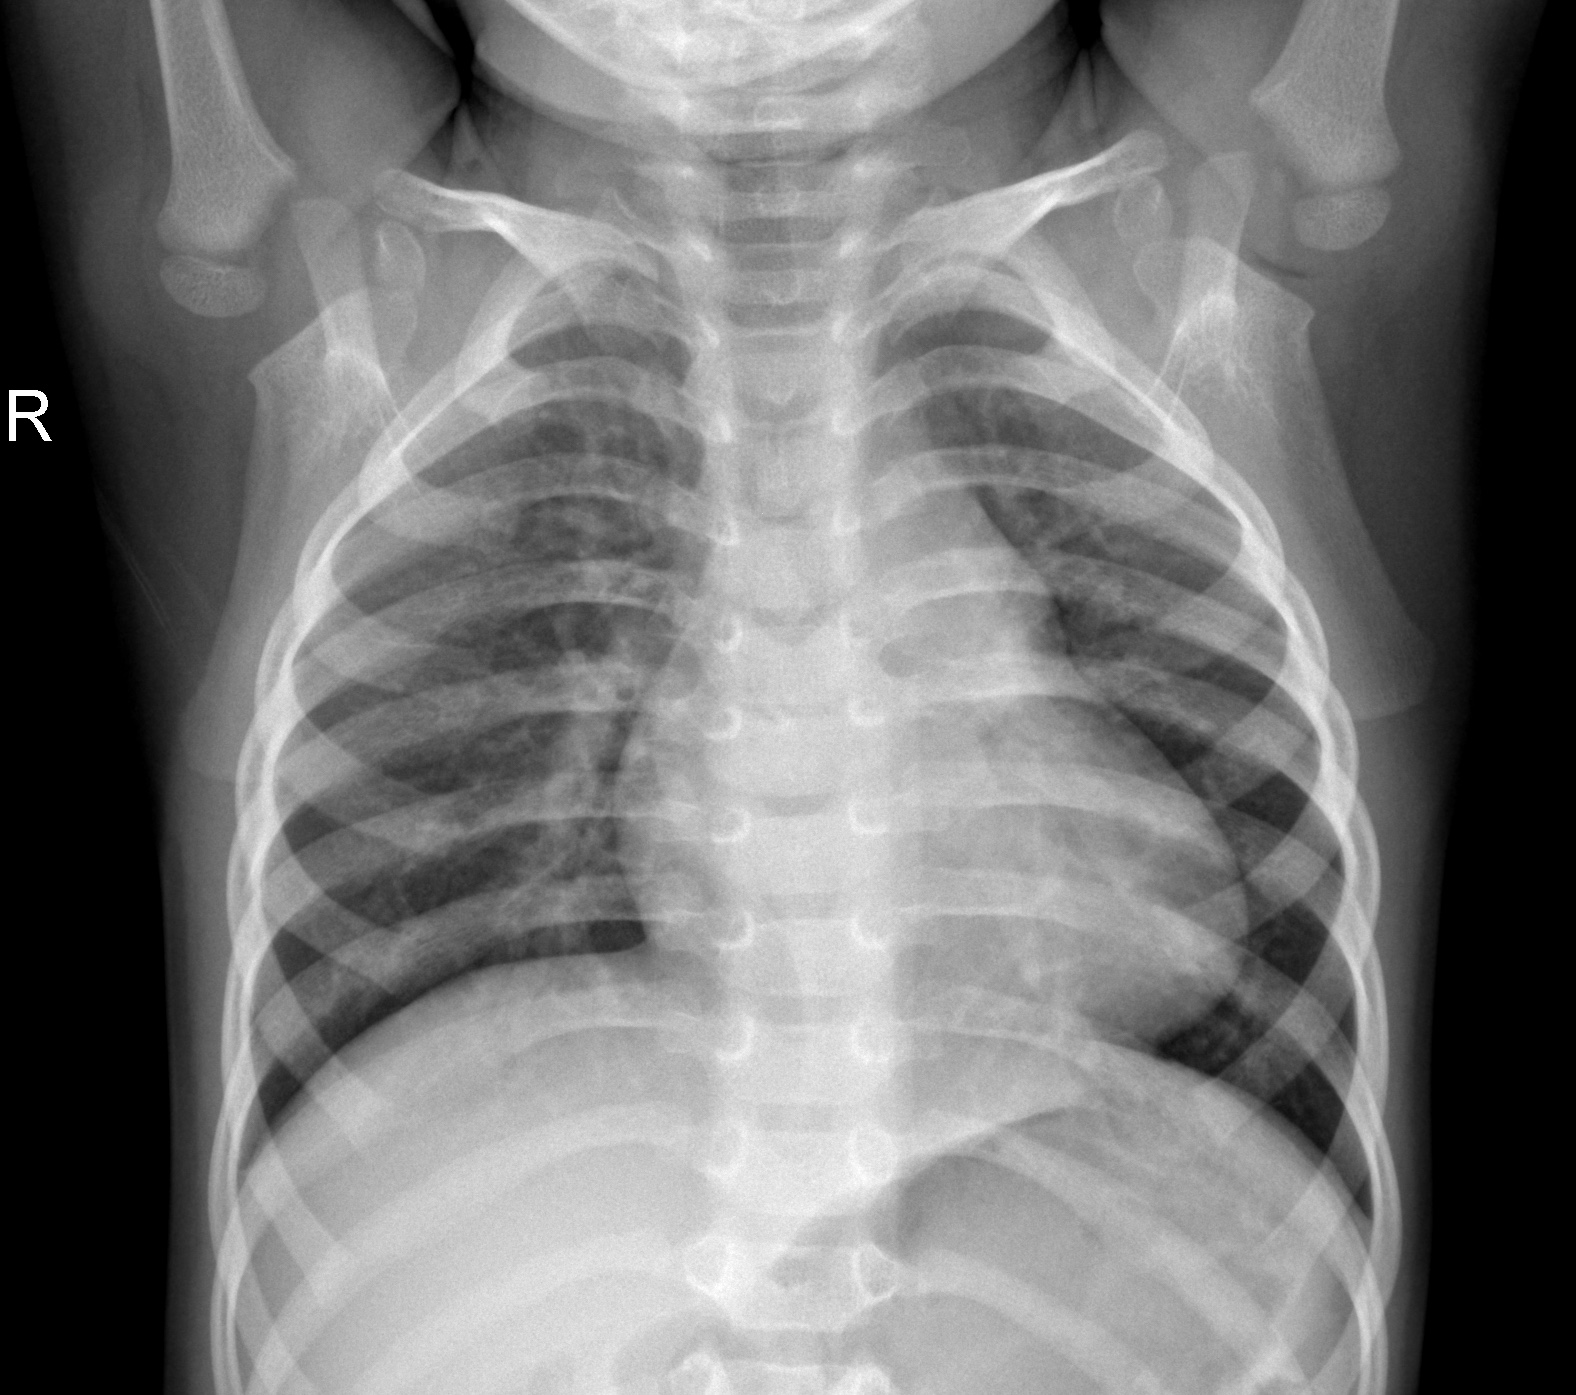
Diagnosis: NORMAL